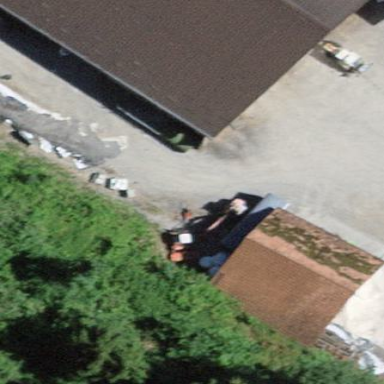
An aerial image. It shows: Shed.